Question: I am trying to update my app for iOS 7. When my views appear on the screen, you can see that there is a gap between the navigation bar and the rest of the screen, and then the navigation bar "jumps" or "stretches" to fill the gap. This is causing my custom UIBarButtonItems to fall off the navigation bar. I tried to take a photo of the transition but it happens before the camera can take the picture. I have attached a picture of what happens to the button, however. Thanks for any advice. Please let me know if any code would be of help.
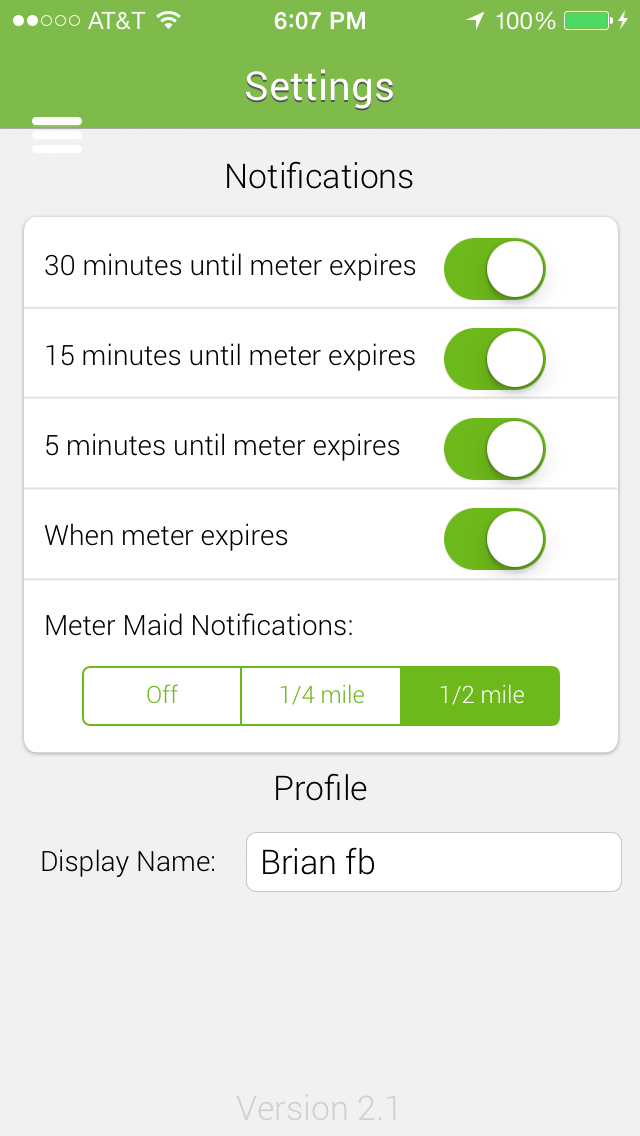
Answer: I found the reason why this occurs. It is answered in this pre-existing SO answer: <URL>. The concept is that I was setting the modal transition style to flip horizontal, and apparently that doesn't work correctly in iOS 7.